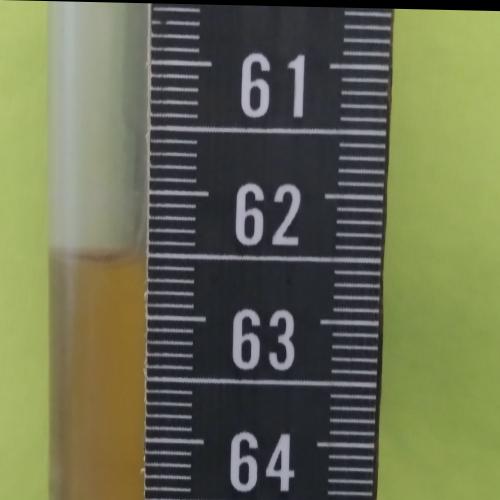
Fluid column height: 62.5 cm